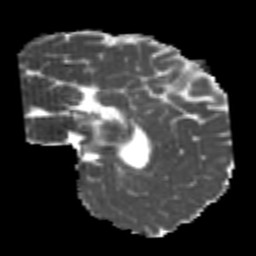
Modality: MD
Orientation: sagittal
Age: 22
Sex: male
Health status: healthy
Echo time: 0.074 s